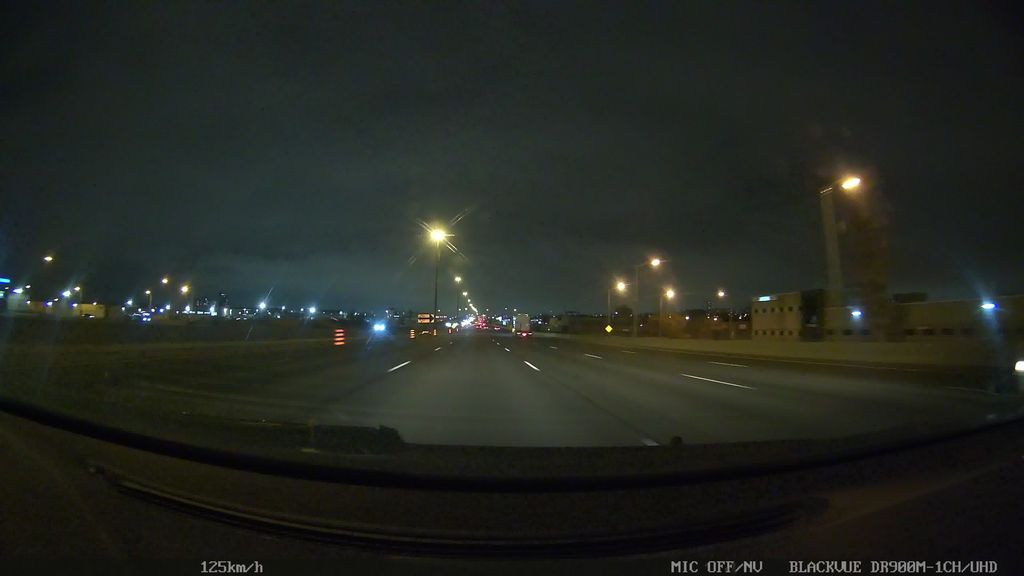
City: toronto